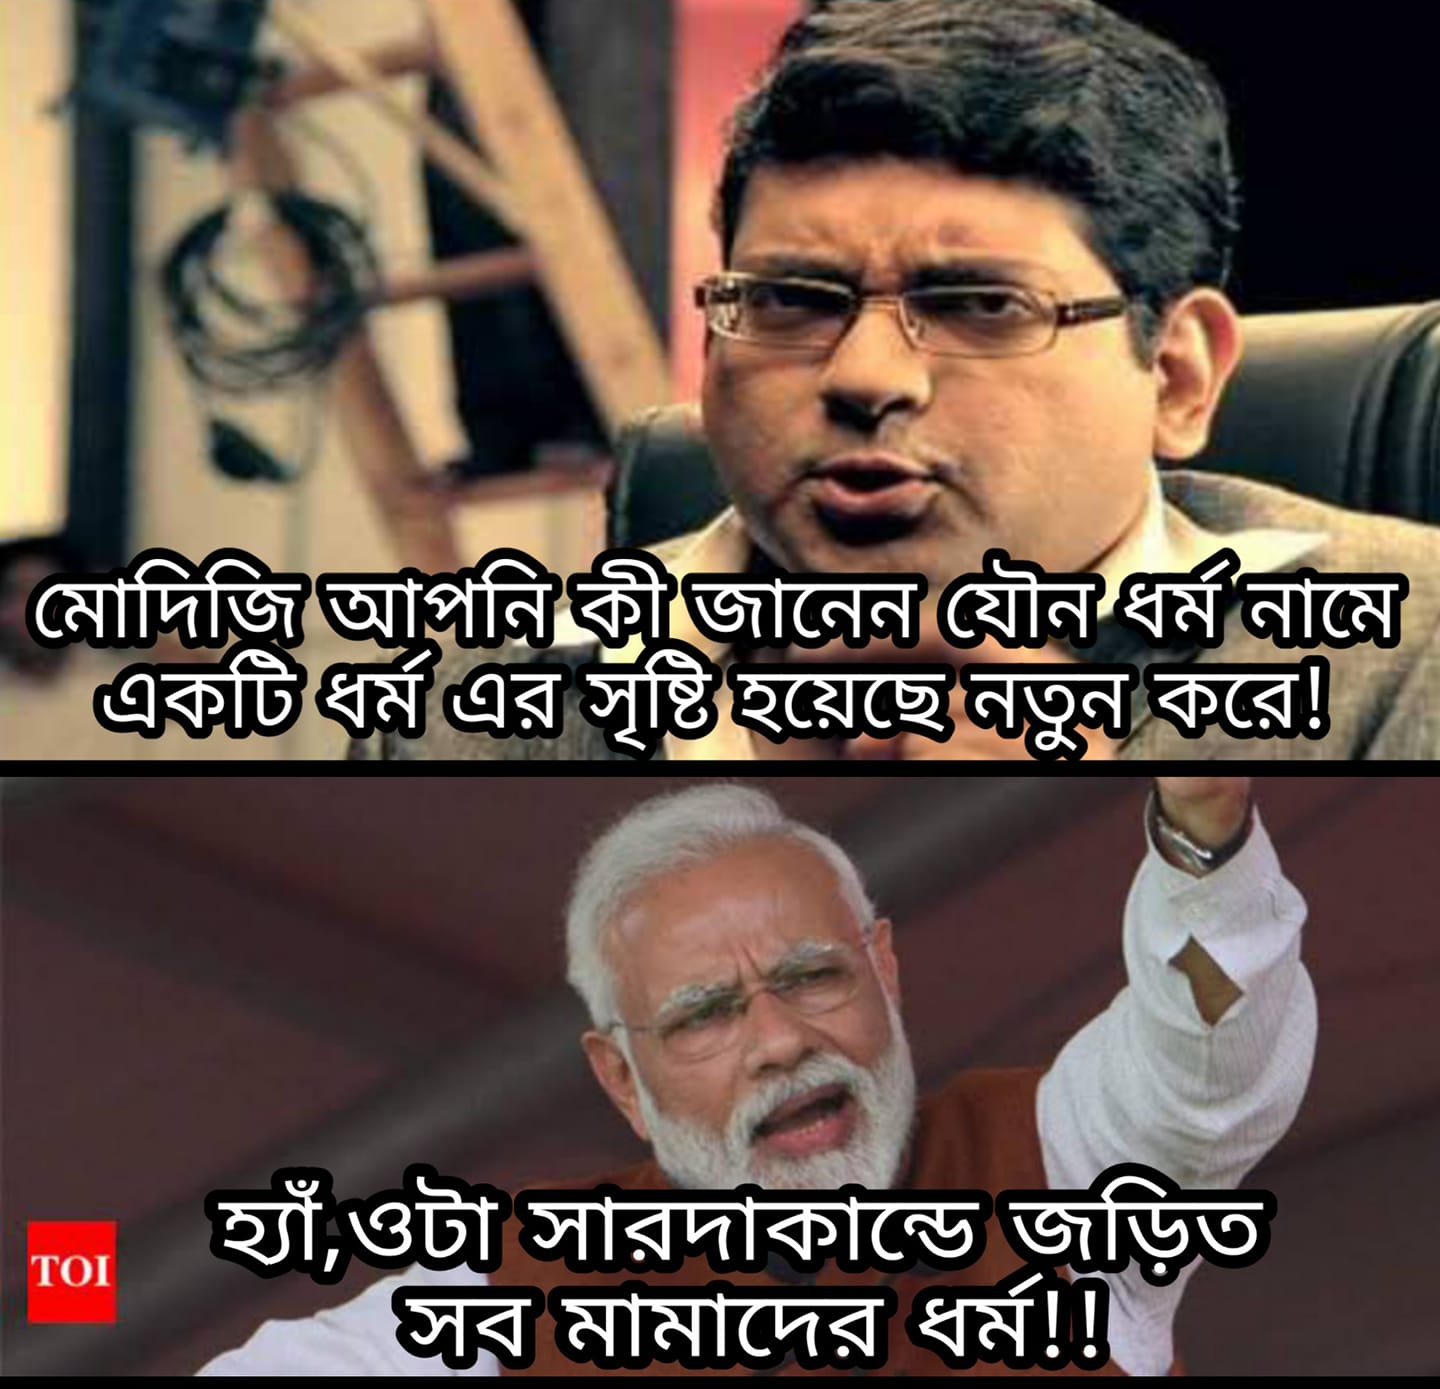
Caption: মোদিজি আপনি কী জানেন যৌন ধর্ম নামে একটি ধর্ম এর সৃষ্টি হয়েছে নতুন করে !    হ্যাঁ, ওটা সারদাকান্ডে জড়িত সব মামাদের ধর্ম !!
Label: hate